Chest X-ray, PA view. Patient: 40 years old, sex F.
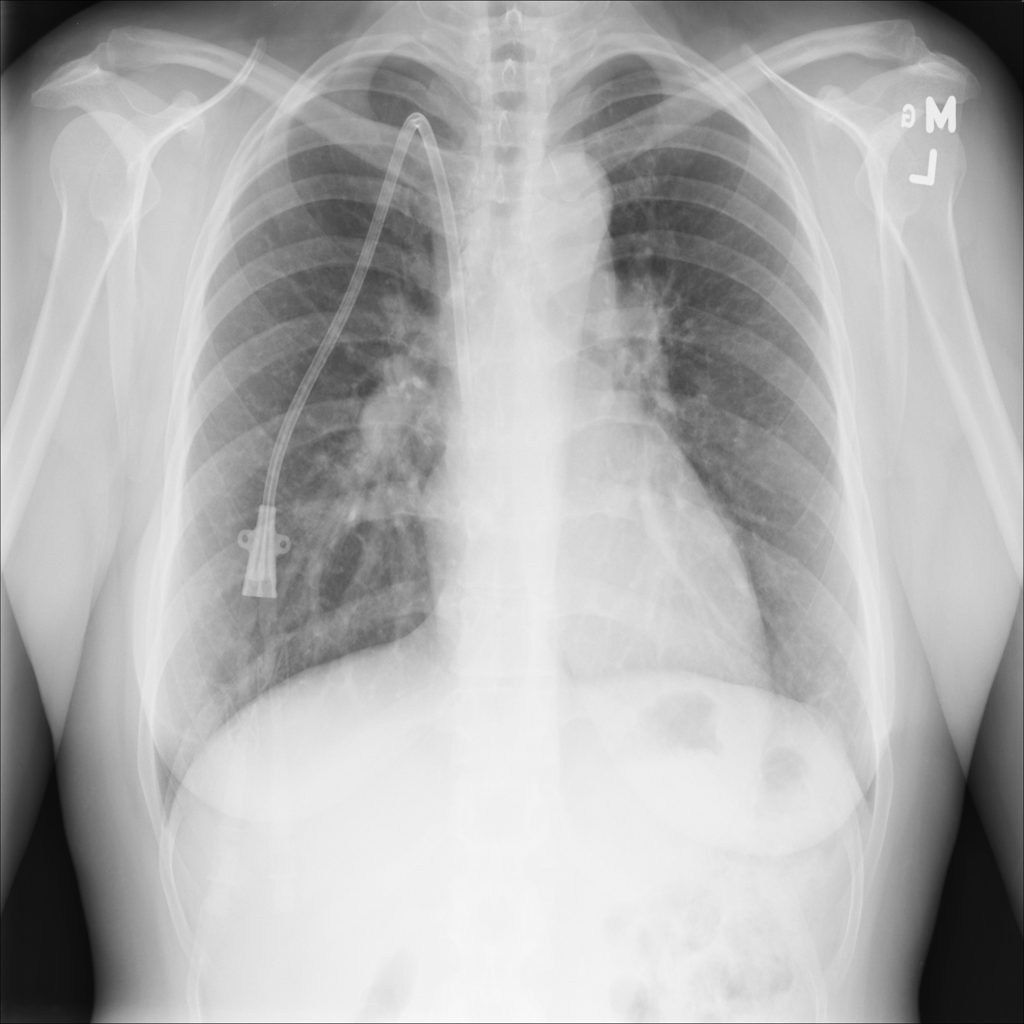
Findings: Effusion